Question: Hello I want to get some data from my parse.com class called "Tags" in this class there are two 3 cols "objectID", "username" and "tagtext". I want to read a record finding by ID and afterwords I want to save "useername" and "tagtext" into two strings. I have done it like it is in the parse.com documentation:
'''
@IBAction func readAction(sender: UIButton) {
var query = PFQuery(className:"Tags")
query.getObjectInBackgroundWithId("IsRTwW1dHY") {
(gameScore: PFObject?, error: NSError?) -> Void in
if error == nil && gameScore != nil {
println(gameScore)
} else {
println(error)
}
}
let username = gameScore["username"] as! String
let tagtext = gameScore["tagtext"] as! String
println(username)
println(tagtext)
}
'''
I get an error called 'fatal error: unexpectedly found nil while unwrapping an Optional value' , please tell me what is wrong in my code.
My class:

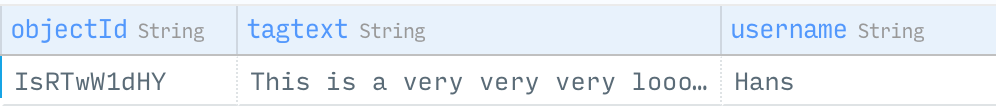
Answer: The problem is that:
'''
let username = gameScore["username"] as! String
let tagtext = gameScore["tagtext"] as! String
'''
'gameScore["username"]' and 'gameScore["tagtext"]' can return nil values, and when you say 'as! String' you say that it will be a String, and it is nil.
Try something like:
'''
let username = gameScore["username"] as? String
let tagtext = gameScore["tagtext"] as? String
'''
your error is happening because of that, but your final code should look like this:
'''
@IBAction func readAction(sender: UIButton) {
var query = PFQuery(className:"Tags")
query.getObjectInBackgroundWithId("f3AXazT9JO") {
(gameScore: PFObject?, error: NSError?) -> Void in
let username = gameScore["username"] as? String
let tagtext = gameScore["tagtext"] as? String
println(username)
println(tagtext)
if error == nil && gameScore != nil {
println(gameScore)
} else {
println(error)
}
}
}
'''
Because the 'getObjectInBackgroundWithId' is async.